Question: I have a timer function that serialize an object into a xml file once every minute. It works for awhile but after about 38 hours or so it has the IO exception below.
I can see the directory is there as you can see in my screenshot. Also when this issue occurs I can even type the following command in dos: echo "test" > test.xml and I could create the test.xml file at that exact directory location.
My code is as follow:
'''
try
{
if (!Directory.Exists(filePath))
this.log.Write(LogLevel.Fatal, this.componentName, "Directory not exists: " + filePath);
lock (lockObject)
{
filepath = filepath + "ApplicationState.xml";
if (File.Exists(filePath))
File.Delete(filePath);
if (this.StateObject != null && !File.Exists(filePath))
{
using (Stream sWrite = File.Create(filePath))
{
this.Serializer = new XmlSerializer(typeof(State));
this.Serializer.Serialize(sWrite, this.StateObject);
}
}
}
}catch (Exception ex)
{
if (this.log != null)
{
this.log.Write(ex, this.componentName);
}
}
finally
{
if (this.StreamWriter != null)
{
this.StreamWriter.Close();
}
bRun = true;
}
'''
I tried by best to go over the code to make sure that don't have any hanging IO resources and at this point I am at quite a lost to be honest... does window CE or C# has some type of lock resource on the general IO other than the one I use to open and read file?
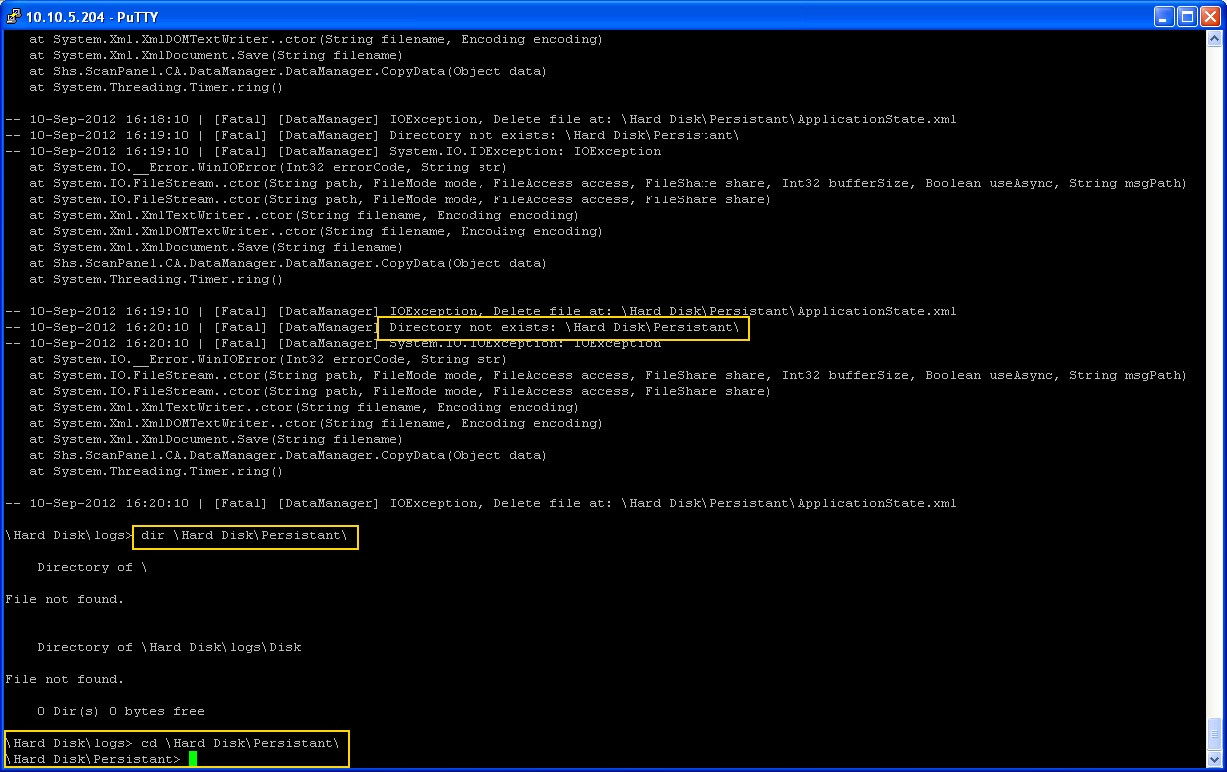
Answer: I see that you're writing to something called "\Hard Disk" which makes me think you're likely writing to some persistent storage volume (e.g. on-board flash, a USB disk, CF card or whatever). Bear in mind that these peripherals require a device driver and likely some interrrupt handlers, which are provided by the device OEM and not Microsoft as part of the OS.
There's always the possibility that there's a bug in the driver chain somewhere that's causing the issue - it smells like a concurrency lock failure. Remember, when working with an embedded OS, never assume a failure you see is always your code. The OEM could easily have a bug in their code.
I'd attack this two ways:
1. Report the issue to the OEM and see if they can repro/fix it
2. Try to add retry logic to your own code to look for and handle this issue as a workaround.